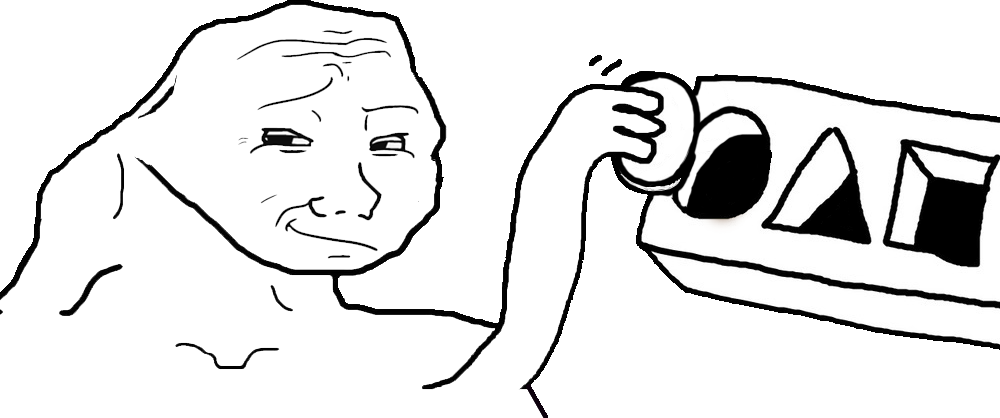
Label: 5_Brainlet